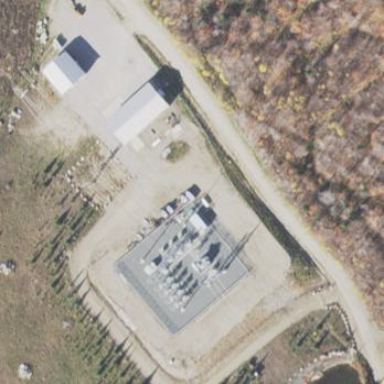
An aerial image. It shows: Distribution level power substation.